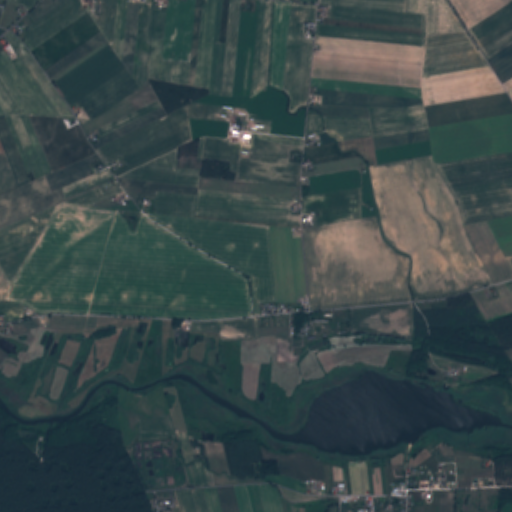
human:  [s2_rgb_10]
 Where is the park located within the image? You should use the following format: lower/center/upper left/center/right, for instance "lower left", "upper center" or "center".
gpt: The park is located in the lower center of the image.
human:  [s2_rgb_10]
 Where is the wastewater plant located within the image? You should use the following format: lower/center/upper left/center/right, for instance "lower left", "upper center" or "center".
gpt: The wastewater plant is located in the lower left of the image.
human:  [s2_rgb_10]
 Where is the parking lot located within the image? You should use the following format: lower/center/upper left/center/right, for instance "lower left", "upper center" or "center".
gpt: There is no parking lot in the image.